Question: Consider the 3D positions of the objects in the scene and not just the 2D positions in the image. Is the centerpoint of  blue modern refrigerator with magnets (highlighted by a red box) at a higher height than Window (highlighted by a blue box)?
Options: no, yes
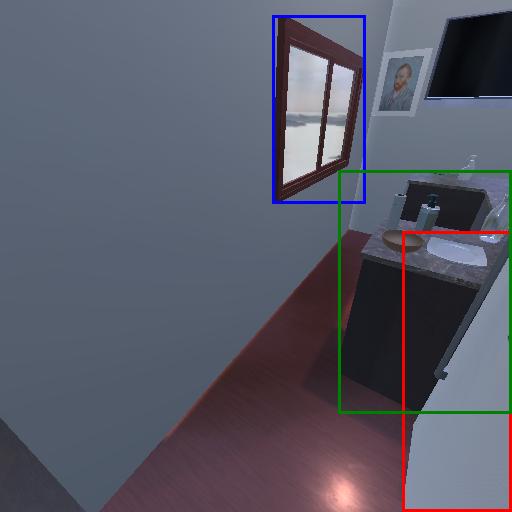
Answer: no